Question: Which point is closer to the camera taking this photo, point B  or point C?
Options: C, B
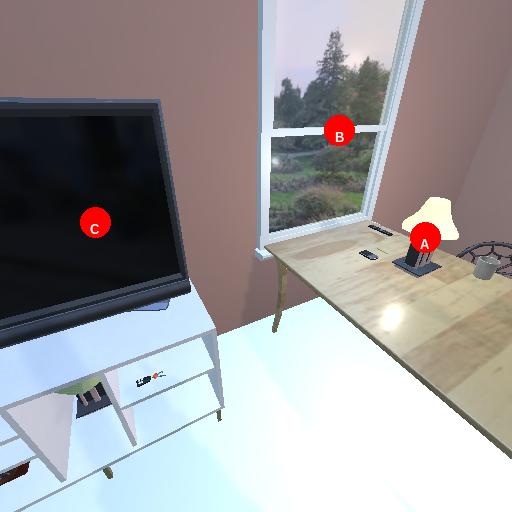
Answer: C